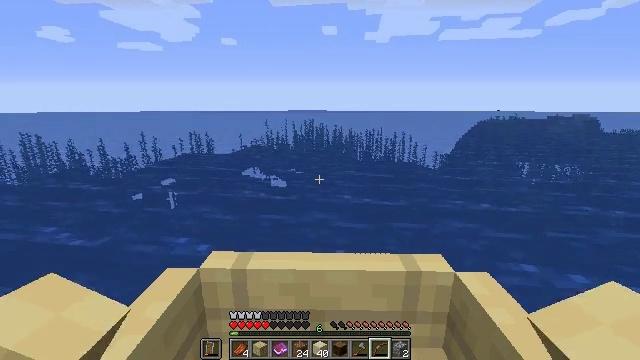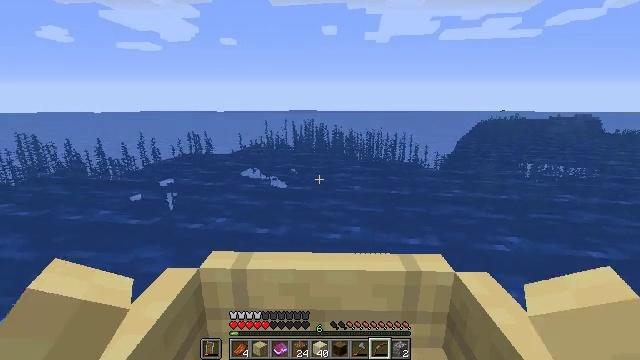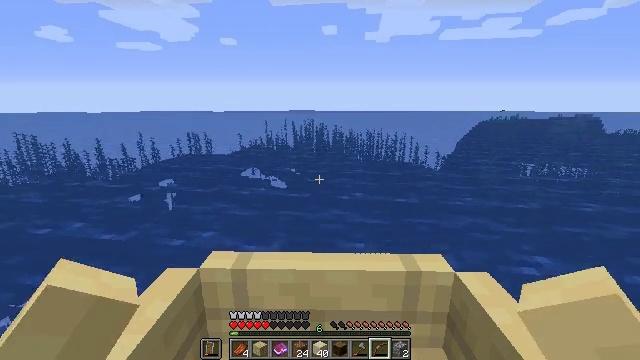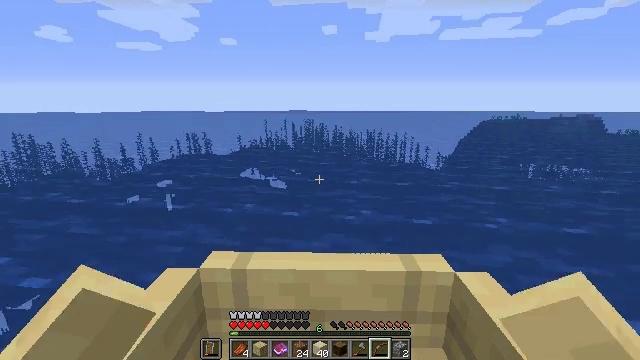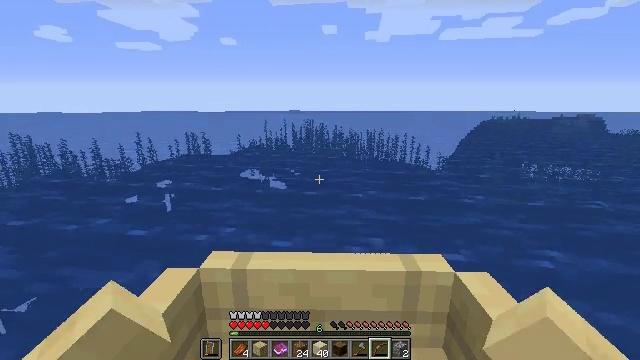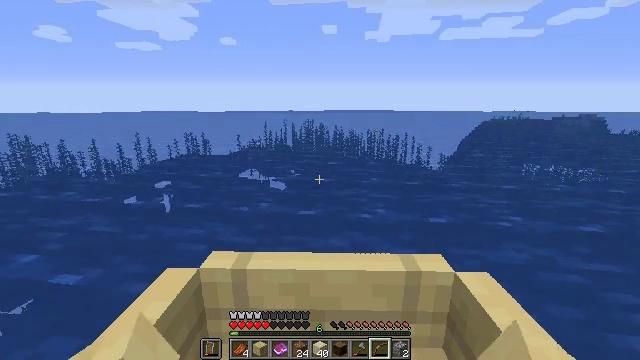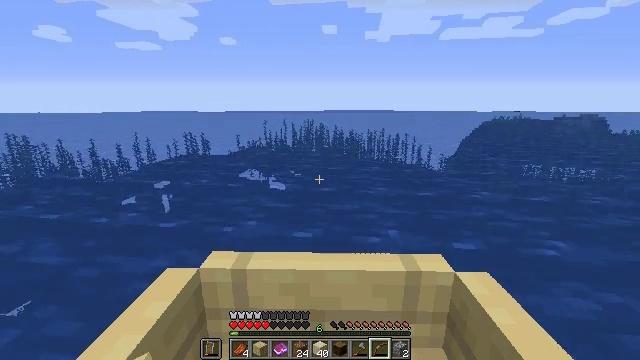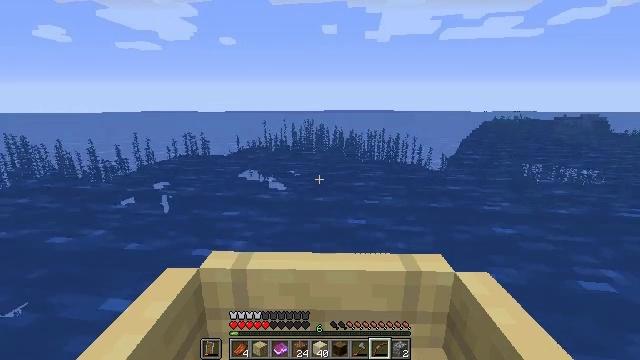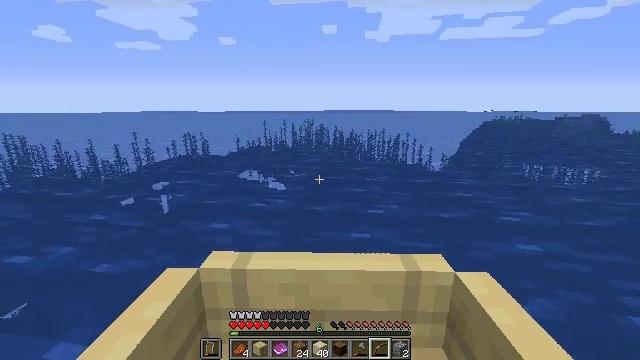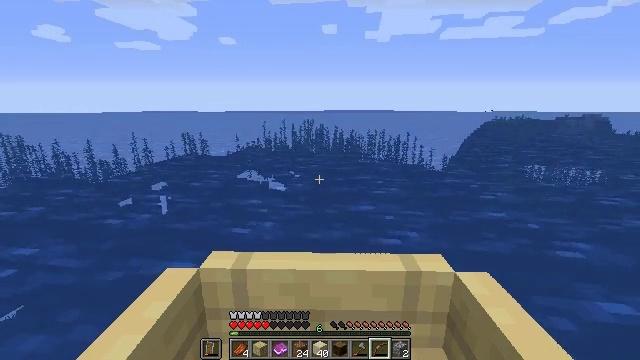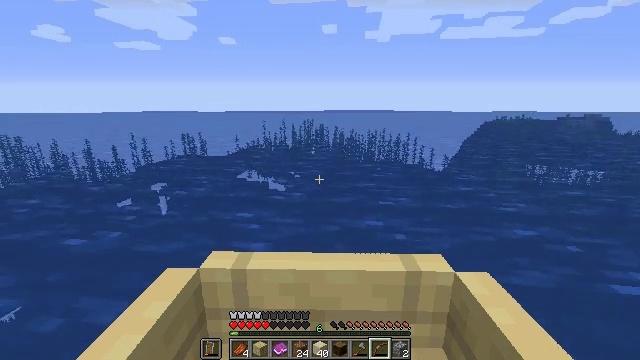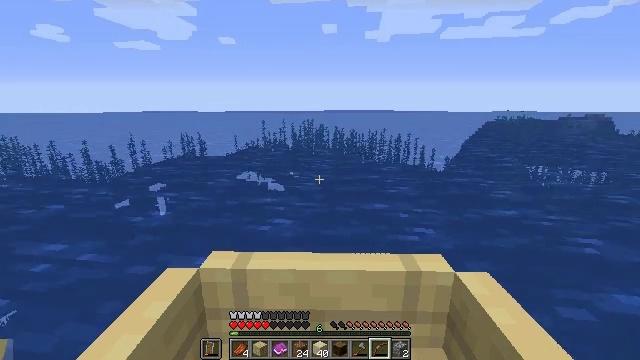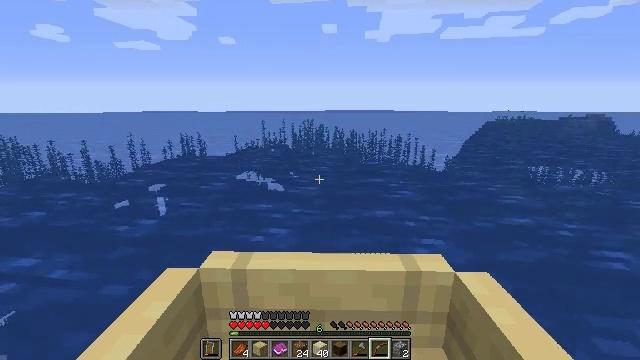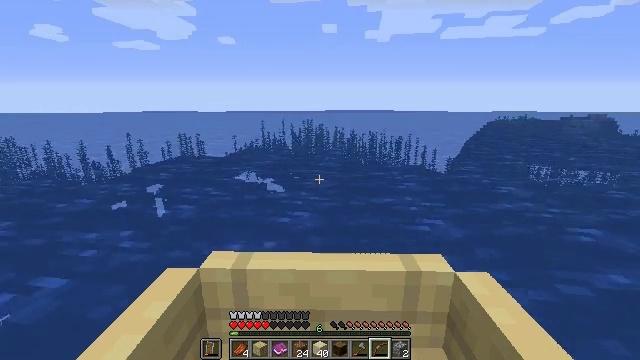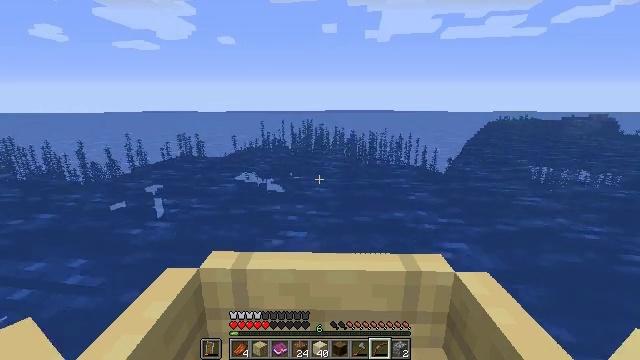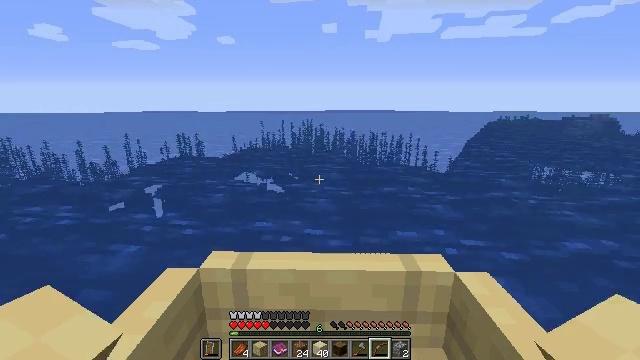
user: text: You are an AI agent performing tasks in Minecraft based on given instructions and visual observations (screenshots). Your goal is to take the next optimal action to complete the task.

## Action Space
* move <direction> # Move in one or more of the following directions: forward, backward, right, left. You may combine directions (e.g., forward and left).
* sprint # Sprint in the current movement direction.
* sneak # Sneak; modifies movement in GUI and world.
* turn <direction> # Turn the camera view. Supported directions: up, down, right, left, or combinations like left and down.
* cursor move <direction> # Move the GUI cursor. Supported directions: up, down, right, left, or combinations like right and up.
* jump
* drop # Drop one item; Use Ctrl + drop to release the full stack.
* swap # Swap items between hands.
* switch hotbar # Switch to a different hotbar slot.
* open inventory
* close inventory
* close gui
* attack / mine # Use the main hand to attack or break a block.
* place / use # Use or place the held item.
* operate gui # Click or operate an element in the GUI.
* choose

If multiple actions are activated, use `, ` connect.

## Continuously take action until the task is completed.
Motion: motion action
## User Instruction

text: Harvest packed ice from cold regions.
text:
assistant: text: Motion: move forward
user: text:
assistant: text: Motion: move forward
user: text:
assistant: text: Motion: move forward
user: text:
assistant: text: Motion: move forward
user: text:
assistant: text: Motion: move forward
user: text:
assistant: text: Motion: move forward
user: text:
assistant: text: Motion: move forward
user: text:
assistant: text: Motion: move forward
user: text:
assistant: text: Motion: move forward
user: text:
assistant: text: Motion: move forward
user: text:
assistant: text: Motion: move forward
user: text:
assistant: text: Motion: move forward
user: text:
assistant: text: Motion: move forward
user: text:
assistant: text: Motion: move forward
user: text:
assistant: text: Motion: move forward
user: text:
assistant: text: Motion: move forward
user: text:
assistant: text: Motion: move forward
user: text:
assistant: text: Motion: move forward
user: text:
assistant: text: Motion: move forward
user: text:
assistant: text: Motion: move forward
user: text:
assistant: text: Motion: move forward
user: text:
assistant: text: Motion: move forward
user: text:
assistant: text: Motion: move forward
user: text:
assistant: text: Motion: move forward
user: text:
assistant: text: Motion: move forward
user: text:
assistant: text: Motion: move forward
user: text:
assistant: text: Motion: move forward
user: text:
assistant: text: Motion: move forward
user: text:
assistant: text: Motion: move forward
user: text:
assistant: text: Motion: move forward